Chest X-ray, PA view. Patient: 77 years old, sex M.
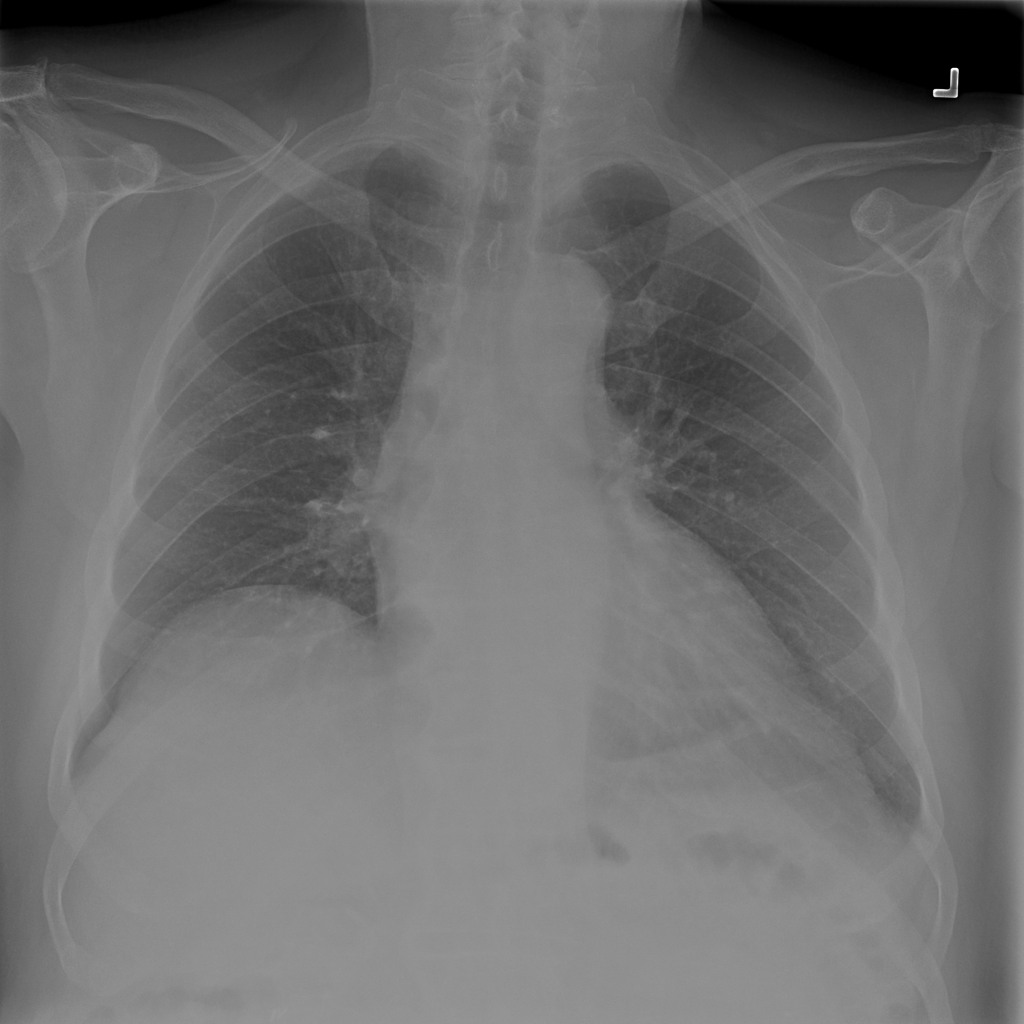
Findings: No Finding